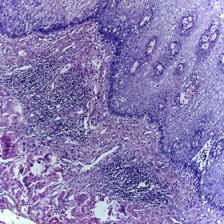
Diagnosis: Normal